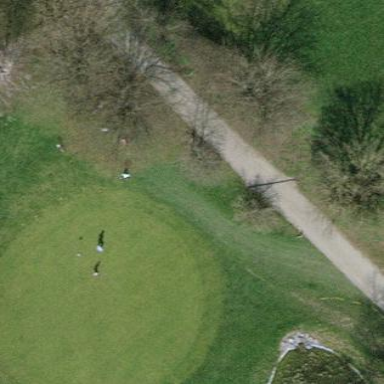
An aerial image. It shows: Golf fairway surrounded by grass.